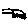
Label: car